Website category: book
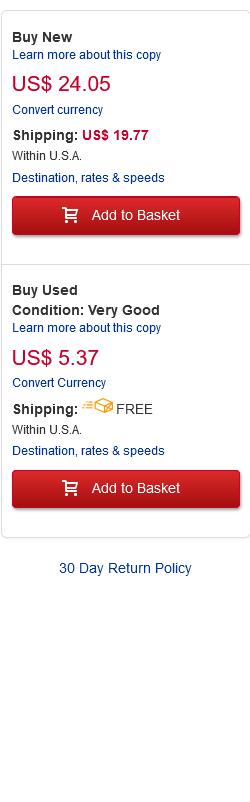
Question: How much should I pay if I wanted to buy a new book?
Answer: US$ 24.05

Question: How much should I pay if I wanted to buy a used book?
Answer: US$ 5.37

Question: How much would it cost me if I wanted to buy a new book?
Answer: US$ 24.05

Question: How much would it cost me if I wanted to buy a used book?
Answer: US$ 5.37

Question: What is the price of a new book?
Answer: US$ 24.05

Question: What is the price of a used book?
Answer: US$ 5.37

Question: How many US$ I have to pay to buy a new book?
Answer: US$ 24.05

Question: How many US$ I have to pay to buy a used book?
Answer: US$ 5.37

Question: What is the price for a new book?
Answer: US$ 24.05

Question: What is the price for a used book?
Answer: US$ 5.37

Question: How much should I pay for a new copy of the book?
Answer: US$ 24.05

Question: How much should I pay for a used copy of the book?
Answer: US$ 5.37

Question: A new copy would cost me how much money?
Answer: US$ 24.05

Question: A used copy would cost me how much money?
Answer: US$ 5.37

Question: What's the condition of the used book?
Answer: Very Good

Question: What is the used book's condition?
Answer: Very Good

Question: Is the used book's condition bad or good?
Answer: Very Good

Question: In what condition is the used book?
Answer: Very Good

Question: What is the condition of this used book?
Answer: Very Good

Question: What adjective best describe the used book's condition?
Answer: Very Good

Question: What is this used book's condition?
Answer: Very Good

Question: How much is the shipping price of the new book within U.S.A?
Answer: US$ 19.77

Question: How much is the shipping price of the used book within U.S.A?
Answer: FREE

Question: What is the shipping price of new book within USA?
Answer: US$ 19.77

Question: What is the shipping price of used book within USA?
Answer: FREE

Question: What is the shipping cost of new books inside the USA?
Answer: US$ 19.77

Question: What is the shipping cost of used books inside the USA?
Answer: FREE

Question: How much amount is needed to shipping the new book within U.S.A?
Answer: US$ 19.77

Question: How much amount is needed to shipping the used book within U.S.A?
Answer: FREE

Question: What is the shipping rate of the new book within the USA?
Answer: US$ 19.77

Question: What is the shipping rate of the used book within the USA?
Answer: FREE

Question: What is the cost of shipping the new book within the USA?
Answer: US$ 19.77

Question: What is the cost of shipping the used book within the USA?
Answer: FREE

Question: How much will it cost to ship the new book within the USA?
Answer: US$ 19.77

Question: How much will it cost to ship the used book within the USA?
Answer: FREE